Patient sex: M
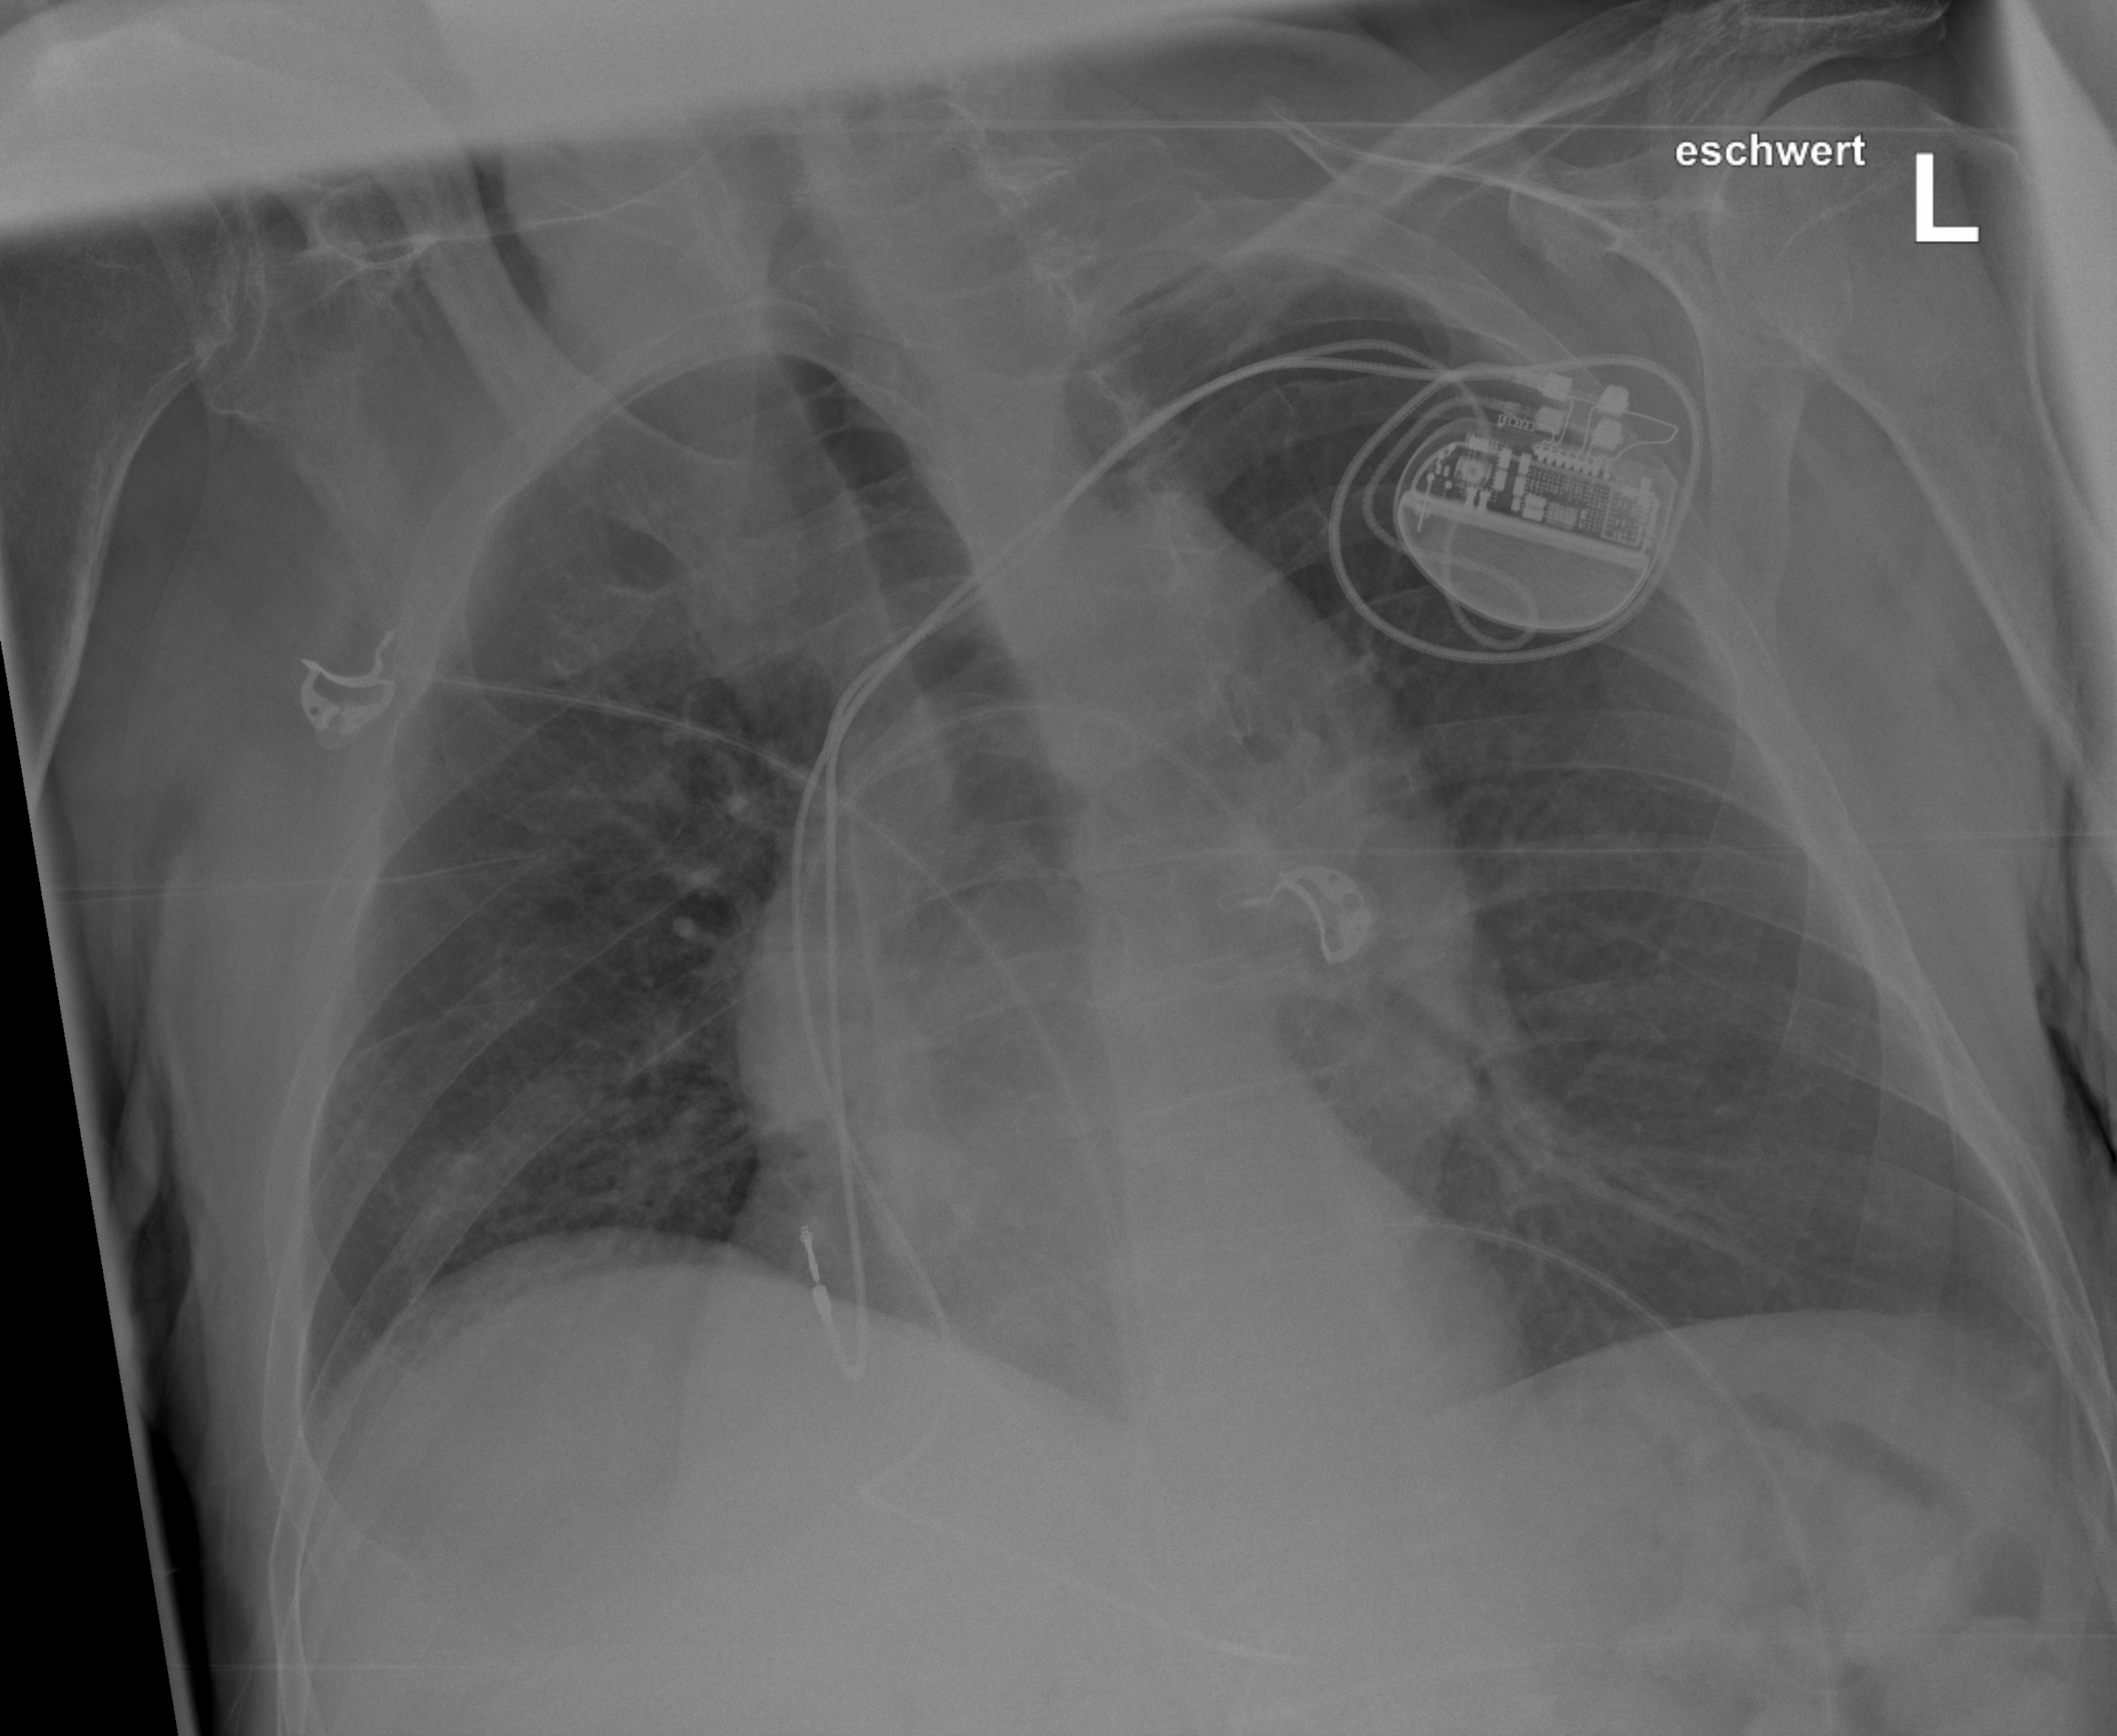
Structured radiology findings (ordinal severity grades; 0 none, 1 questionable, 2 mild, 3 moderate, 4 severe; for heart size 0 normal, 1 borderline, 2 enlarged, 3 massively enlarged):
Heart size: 1
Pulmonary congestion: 1
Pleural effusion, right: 2
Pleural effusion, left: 0
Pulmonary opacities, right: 2
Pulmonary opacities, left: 0
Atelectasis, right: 2
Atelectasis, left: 2